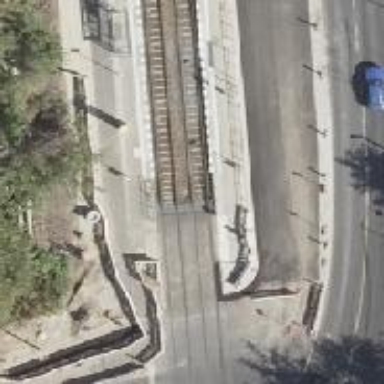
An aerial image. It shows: Uncontrolled tram crossing.